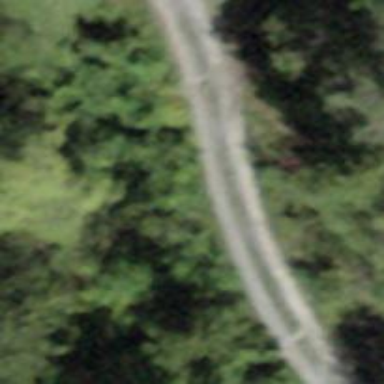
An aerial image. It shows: Track with fine gravel surface classified as grade 3.